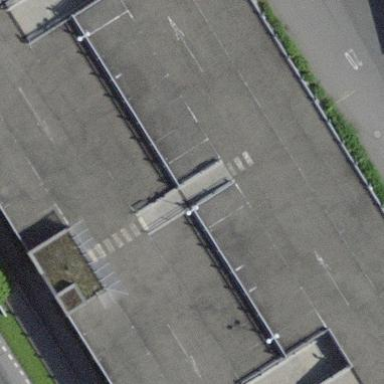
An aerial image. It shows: Multi-storey parking building.